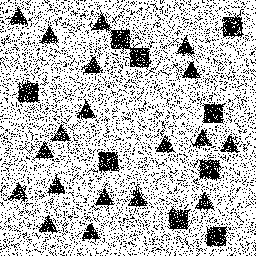
Squares: 9
Triangles: 19
Stars: 0
Total shapes: 28